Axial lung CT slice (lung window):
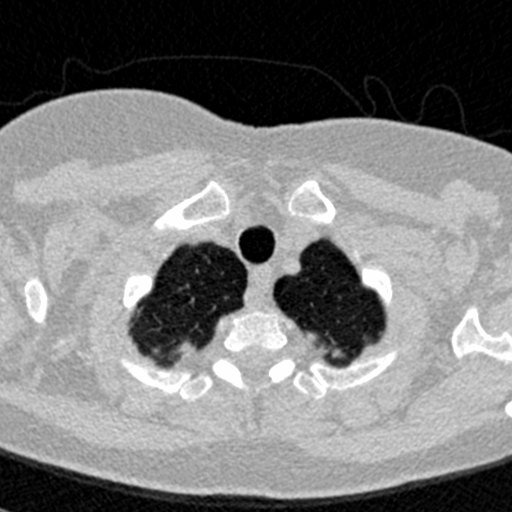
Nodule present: no